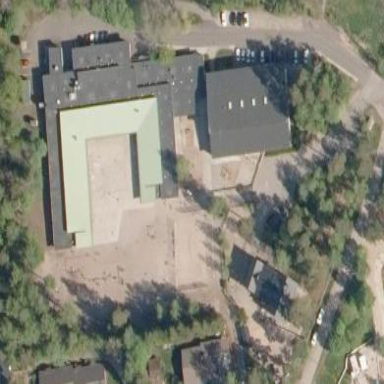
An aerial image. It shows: School.